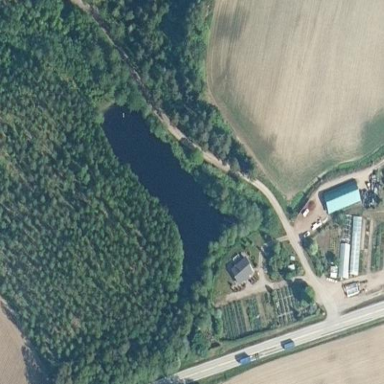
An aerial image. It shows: Serene pond surrounded by nature.